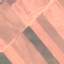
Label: AnnualCrop